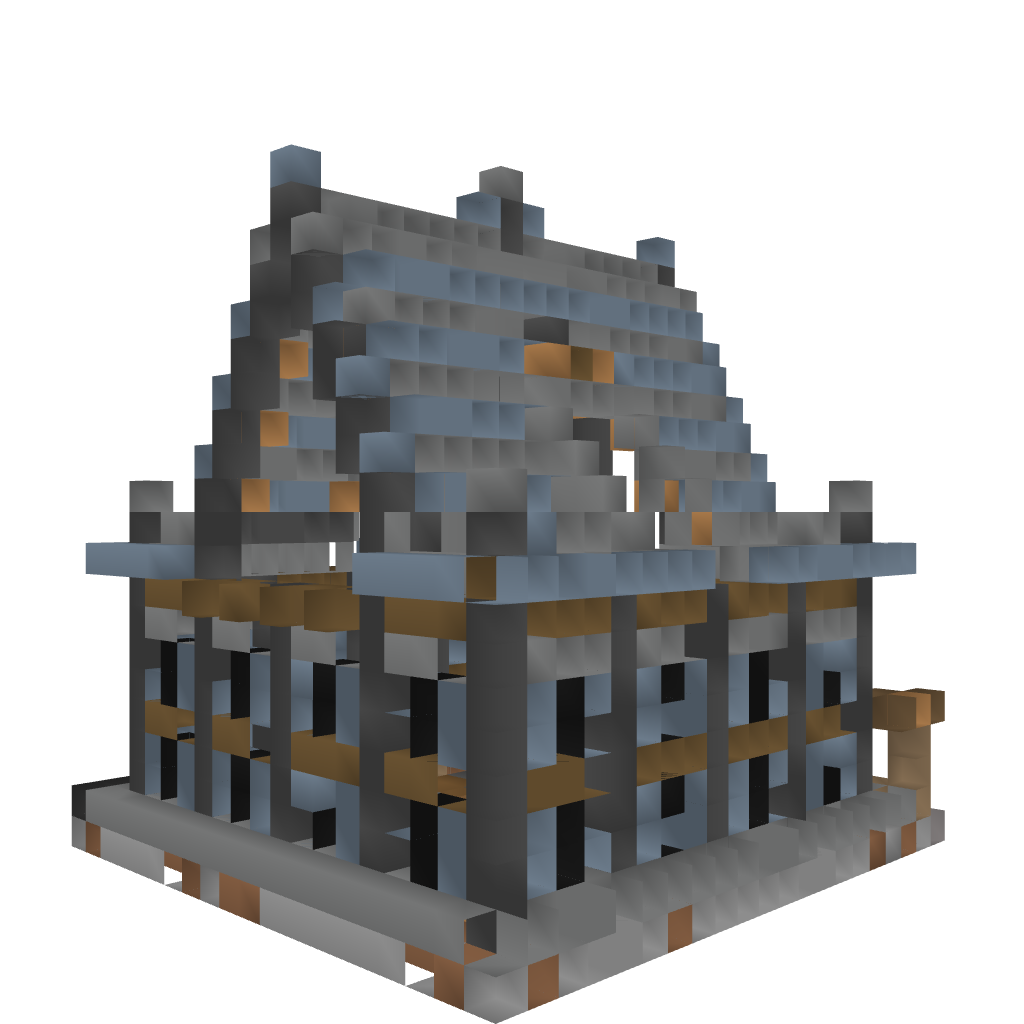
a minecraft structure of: Gigaspark Spawn